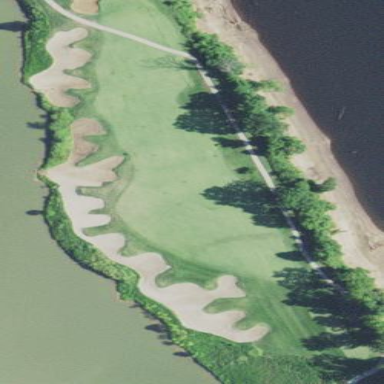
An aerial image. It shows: Area of rough grass used for golf.